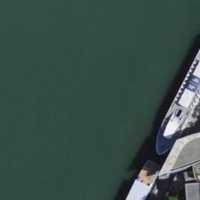
EUNIS habitat code: 15
Species observed at this site:
Anser anser